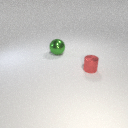
large green metal sphere to the left of small red metal cylinder